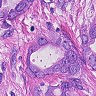
Metastatic tissue present: yes